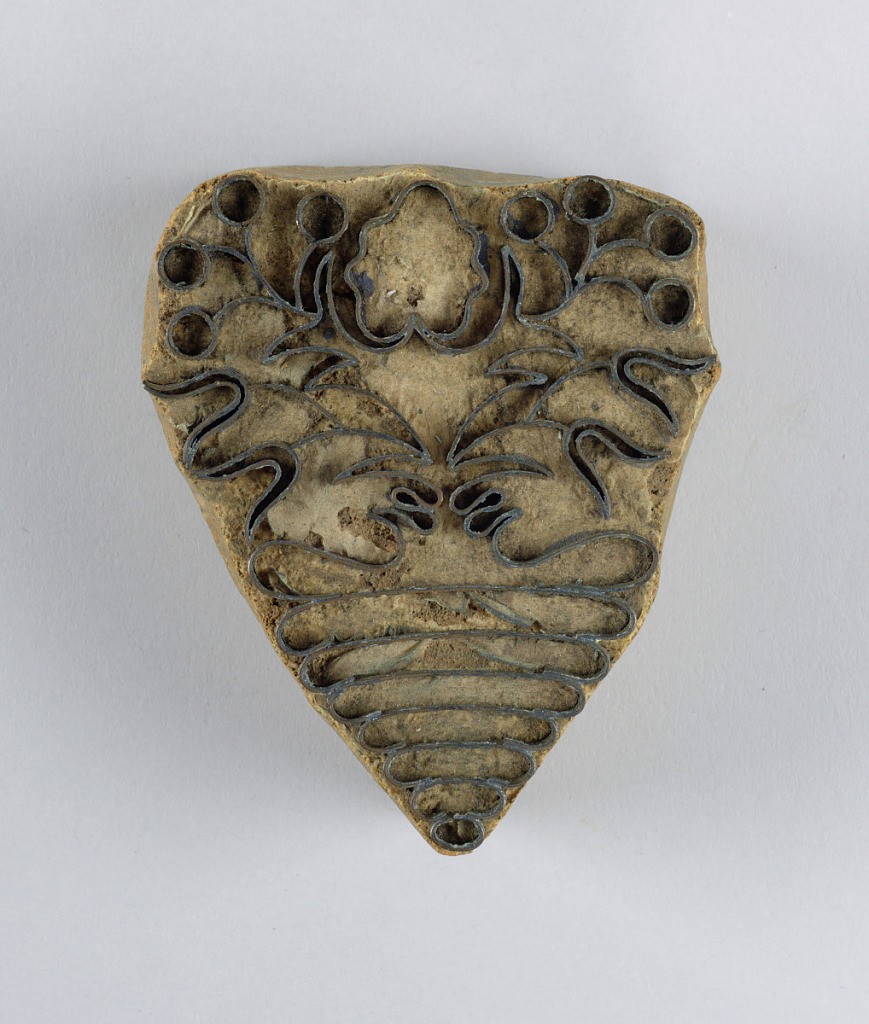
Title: Printing block
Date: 1825–50
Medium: wood, copper, brass
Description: One of twenty-one wood blocks showing a different floral motif formed by metal strips set in wood.